Question: i have file transfer application [server- client] using tcp sockets.
when i send a single file, it success, but when i send a folder that contains many files, the received files got corrupted ,note that both of sent files from client and received files from the server have the same size(same count of bytes).

server:
'''
private void ReceiveX(Socket client, string destPath, long size, int bufferSize)
{
using (Stream stream = File.Create(destPath))
{
byte[] buffer = new byte[bufferSize];
long sum = 0;
int count = 0;
do
{
count = client.Receive(buffer, 0, buffer.Length, SocketFlags.None);
stream.Write(buffer, 0, count);
sum += count;
} while (sum < size);
}
}
'''
client :
'''
private void SendX(Socket socket, string filePath, long size, int bufferSize, DoWorkEventArgs e)
{
using (Stream stream = File.OpenRead(filePath))
{
byte[] buffer = new byte[bufferSize];
long sum = 0;
int count = 0;
do
{
if (worker.CancellationPending)
{
e.Cancel = true;
return;
}
count = stream.Read(buffer, 0, buffer.Length);
socket.Send(buffer, 0, count, SocketFlags.None);
sum += count;
worker.ReportProgress((int)((sum * 100) / size));
} while (sum < size);
}
}
'''
the bufferSize is [4 * 1024] for both client and server
client : here i loop over the folder to send files:
'''
private void SendDir(string path, int bufferSize, DoWorkEventArgs e)
{
using (Socket listener = new Socket(AddressFamily.InterNetwork, SocketType.Stream, ProtocolType.Tcp))
{
IPEndPoint endpoint = new IPEndPoint(IPAddress.Any, 0);
listener.Bind(endpoint);
listener.Listen(1);
client.ReceiveFolder((IPEndPoint)listener.LocalEndPoint, fileList, Path.Combine(currAddress,Path.GetFileName(path)),bufferSize);
Socket socket = listener.Accept();
int count = 0;
foreach (_File file in fileList)
{
if (worker.CancellationPending)
{
e.Cancel = true;
return;
}
Console.WriteLine(++count);
SendX(socket, file.Path, file.Size, bufferSize, e);
}
socket.Dispose();
}
'''
server ,loop over files in 'list<_File>' which received from the server before, it contains the files info (name,path,size) that client is going to send :
'''
private void ReceiveFolderTh(IPEndPoint endpoint, List<_File> Files, string destDir, int bufferSize)
{
Socket client = new Socket(AddressFamily.InterNetwork, SocketType.Stream, ProtocolType.Tcp);
client.Connect(IPAddress.Parse("127.0.0.1"), endpoint.Port);
foreach (_File file in Files)
{
Directory.CreateDirectory(destDir + Path.GetDirectoryName(file.Name));
ReceiveX(client, destDir + file.Name, file.Size, bufferSize);
}
client.Dispose();
}
'''
so how can i fix that?
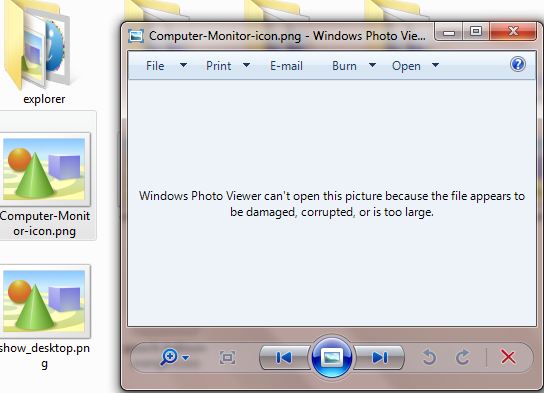
Answer: Quite possibly the problem is that your client is receiving too much data on the first file because you have no clear separation between files. Your receive code is:
'''
do
{
count = client.Receive(buffer, 0, buffer.Length, SocketFlags.None);
stream.Write(buffer, 0, count);
sum += count;
} while (sum < size);
'''
You always receive up to 'buffer.Length' (which you say is 4,096) bytes. So if the first file is 100 bytes long and the next file is 5,000 bytes long, it's quite possible that the server is sending a packet of 4,096 bytes, which your code will dutifully receive and store in the first file.
You need to change the number of bytes to receive in your call to 'client.Receive'. Something like:
'''
int bytesToReceive = Math.Min(buffer.Length, size - sum);
count = client.Receive(buffer, 0, bytesToReceive, SocketFlags.None);
'''
That will prevent you from reading beyond the end of one file and into the start of the next one.